Aerial crown-view tile of a tropical tree (Barro Colorado Island, Panama), acquired 20250124:
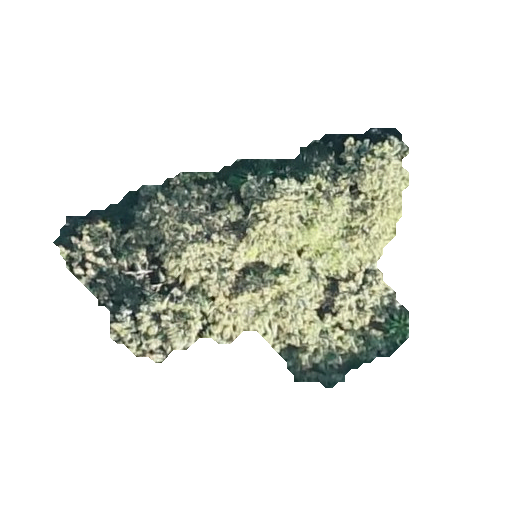
Species: Luehea seemannii
GBIF accepted scientific name: Luehea seemannii
Crown area: 88.241 m²